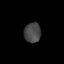
Tissue: lung
Cell type: Others
Senescence score: 0.6651
Nuclear area (px): 329
Mean DAPI intensity: 69.757